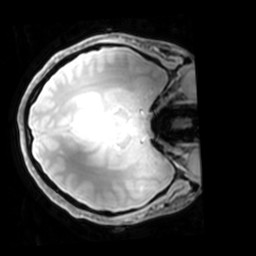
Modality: PDw
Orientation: axial
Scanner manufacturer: philips
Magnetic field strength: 7 T
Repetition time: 0.008 s
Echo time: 0.001974 s